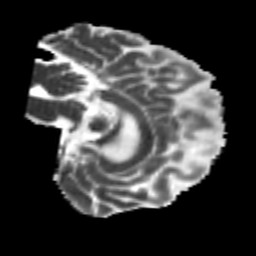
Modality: MD
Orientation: sagittal
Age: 21
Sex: male
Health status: healthy
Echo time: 0.074 s